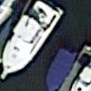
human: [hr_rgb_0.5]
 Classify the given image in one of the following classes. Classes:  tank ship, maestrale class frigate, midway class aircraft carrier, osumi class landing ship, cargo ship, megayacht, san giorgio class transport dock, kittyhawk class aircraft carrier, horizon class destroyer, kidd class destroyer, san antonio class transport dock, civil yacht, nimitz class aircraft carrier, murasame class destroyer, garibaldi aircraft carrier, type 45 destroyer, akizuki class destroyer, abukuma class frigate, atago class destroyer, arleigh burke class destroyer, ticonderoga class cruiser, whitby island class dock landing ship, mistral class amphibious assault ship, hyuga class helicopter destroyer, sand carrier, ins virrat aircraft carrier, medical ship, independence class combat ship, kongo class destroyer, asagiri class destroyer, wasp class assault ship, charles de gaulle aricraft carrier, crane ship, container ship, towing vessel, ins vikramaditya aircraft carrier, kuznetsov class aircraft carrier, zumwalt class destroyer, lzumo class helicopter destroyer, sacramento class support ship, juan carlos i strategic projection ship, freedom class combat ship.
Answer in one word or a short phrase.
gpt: Civil yacht